Chest X-ray:
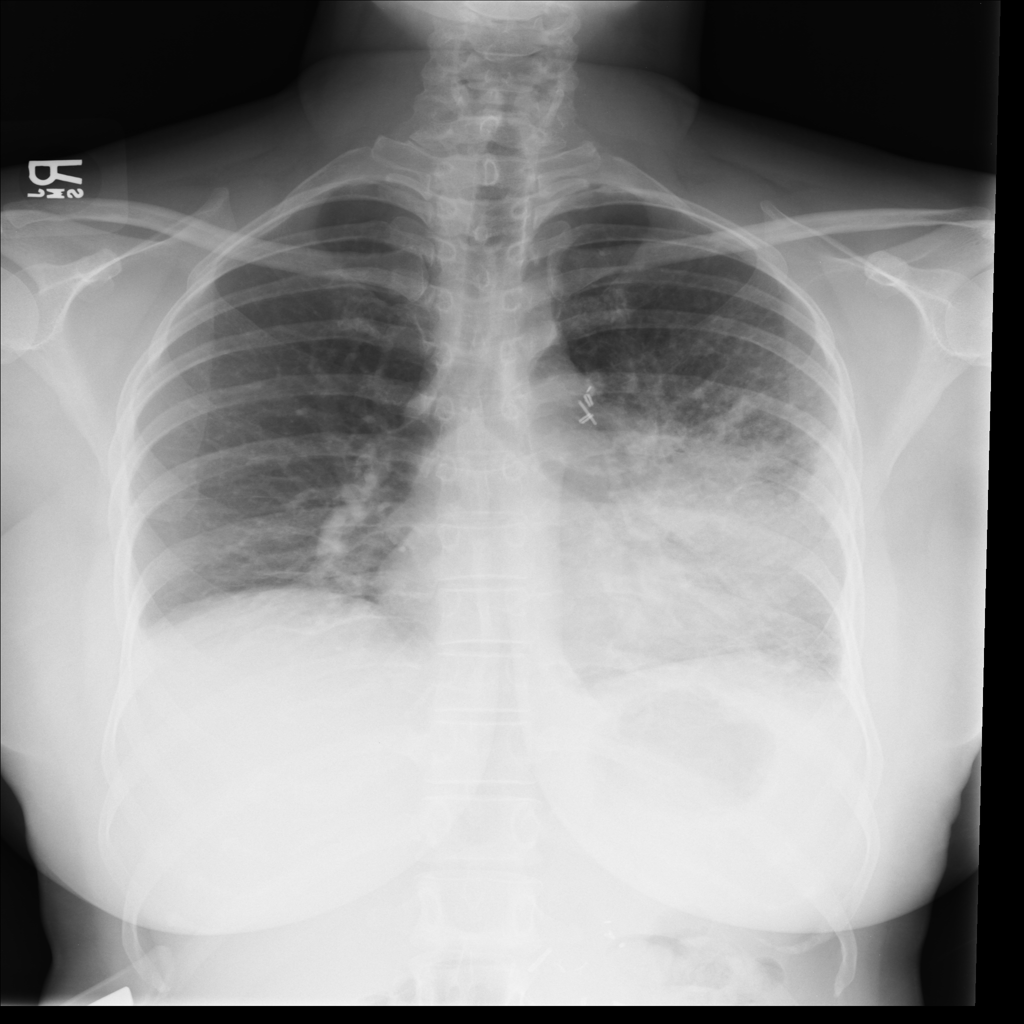
Findings: Consolidation, Effusion
No abnormal finding: no